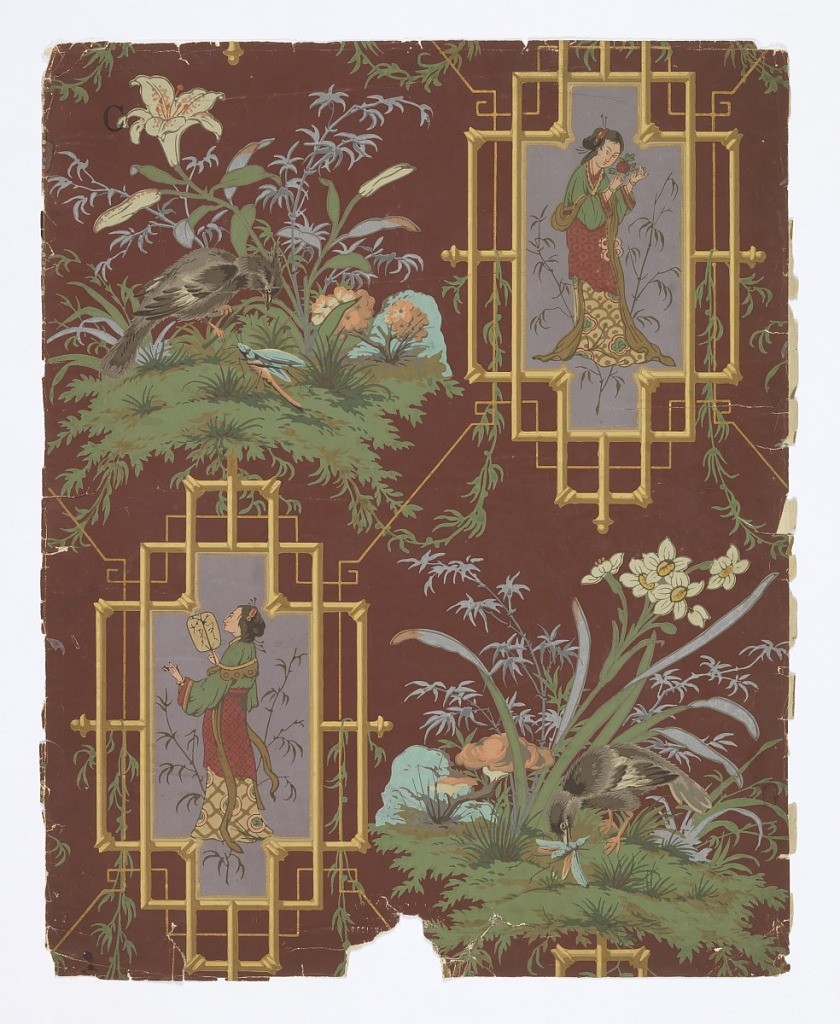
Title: Sidewall
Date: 1870–85
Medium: Block-printed paper
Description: Chinoiserie design. a) features a white crane on a platform. Leaf clusters having the appearance of maple and oak and butterflies. Printed on a brown ground; b) contains 2 ornate bamboo frames, each with an Asian woman. In the alternating corners are white lilies and foliage. Printed on a deep burgundy ground.